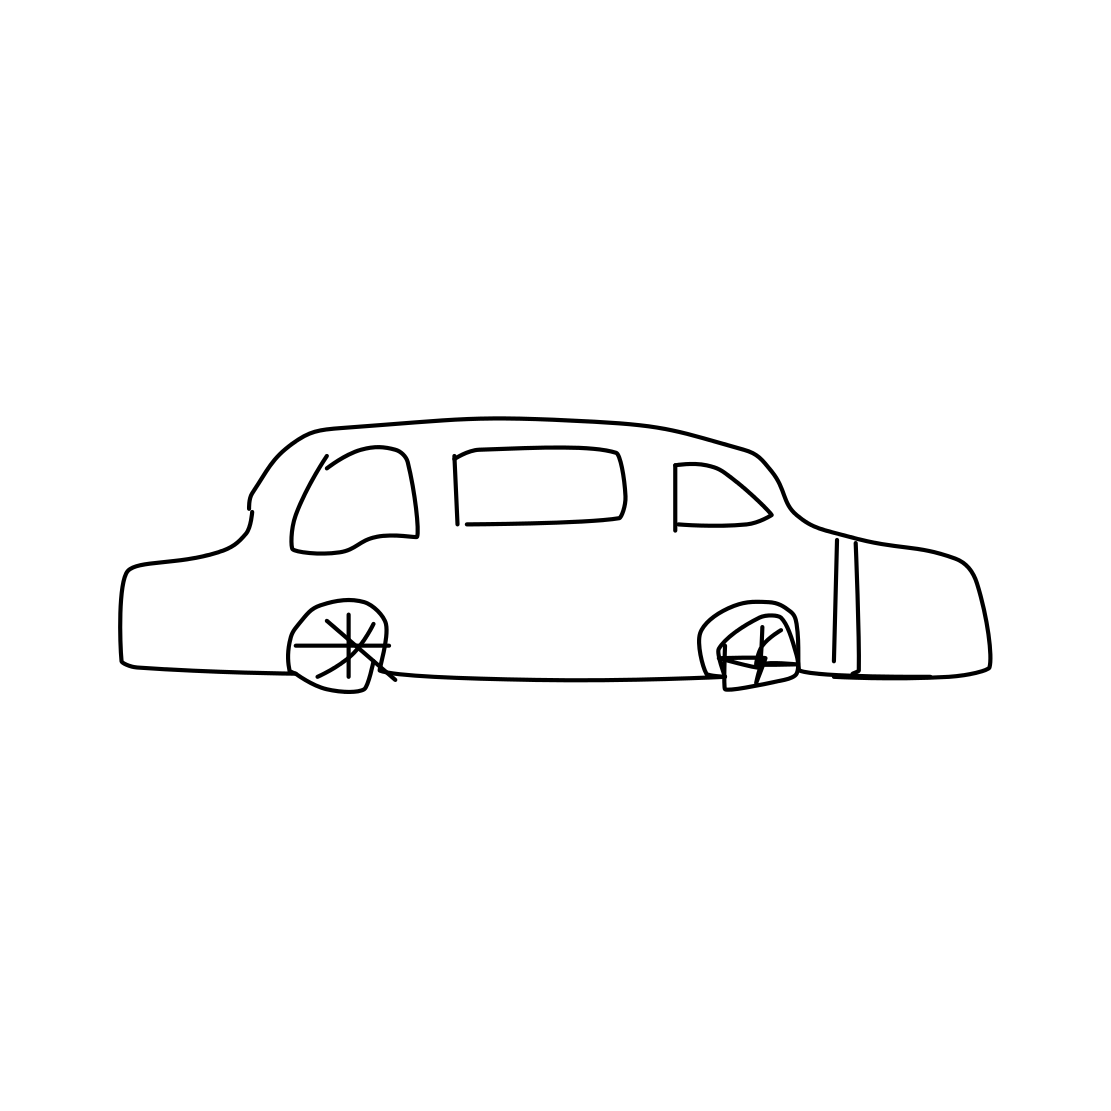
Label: car (sedan)